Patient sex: M
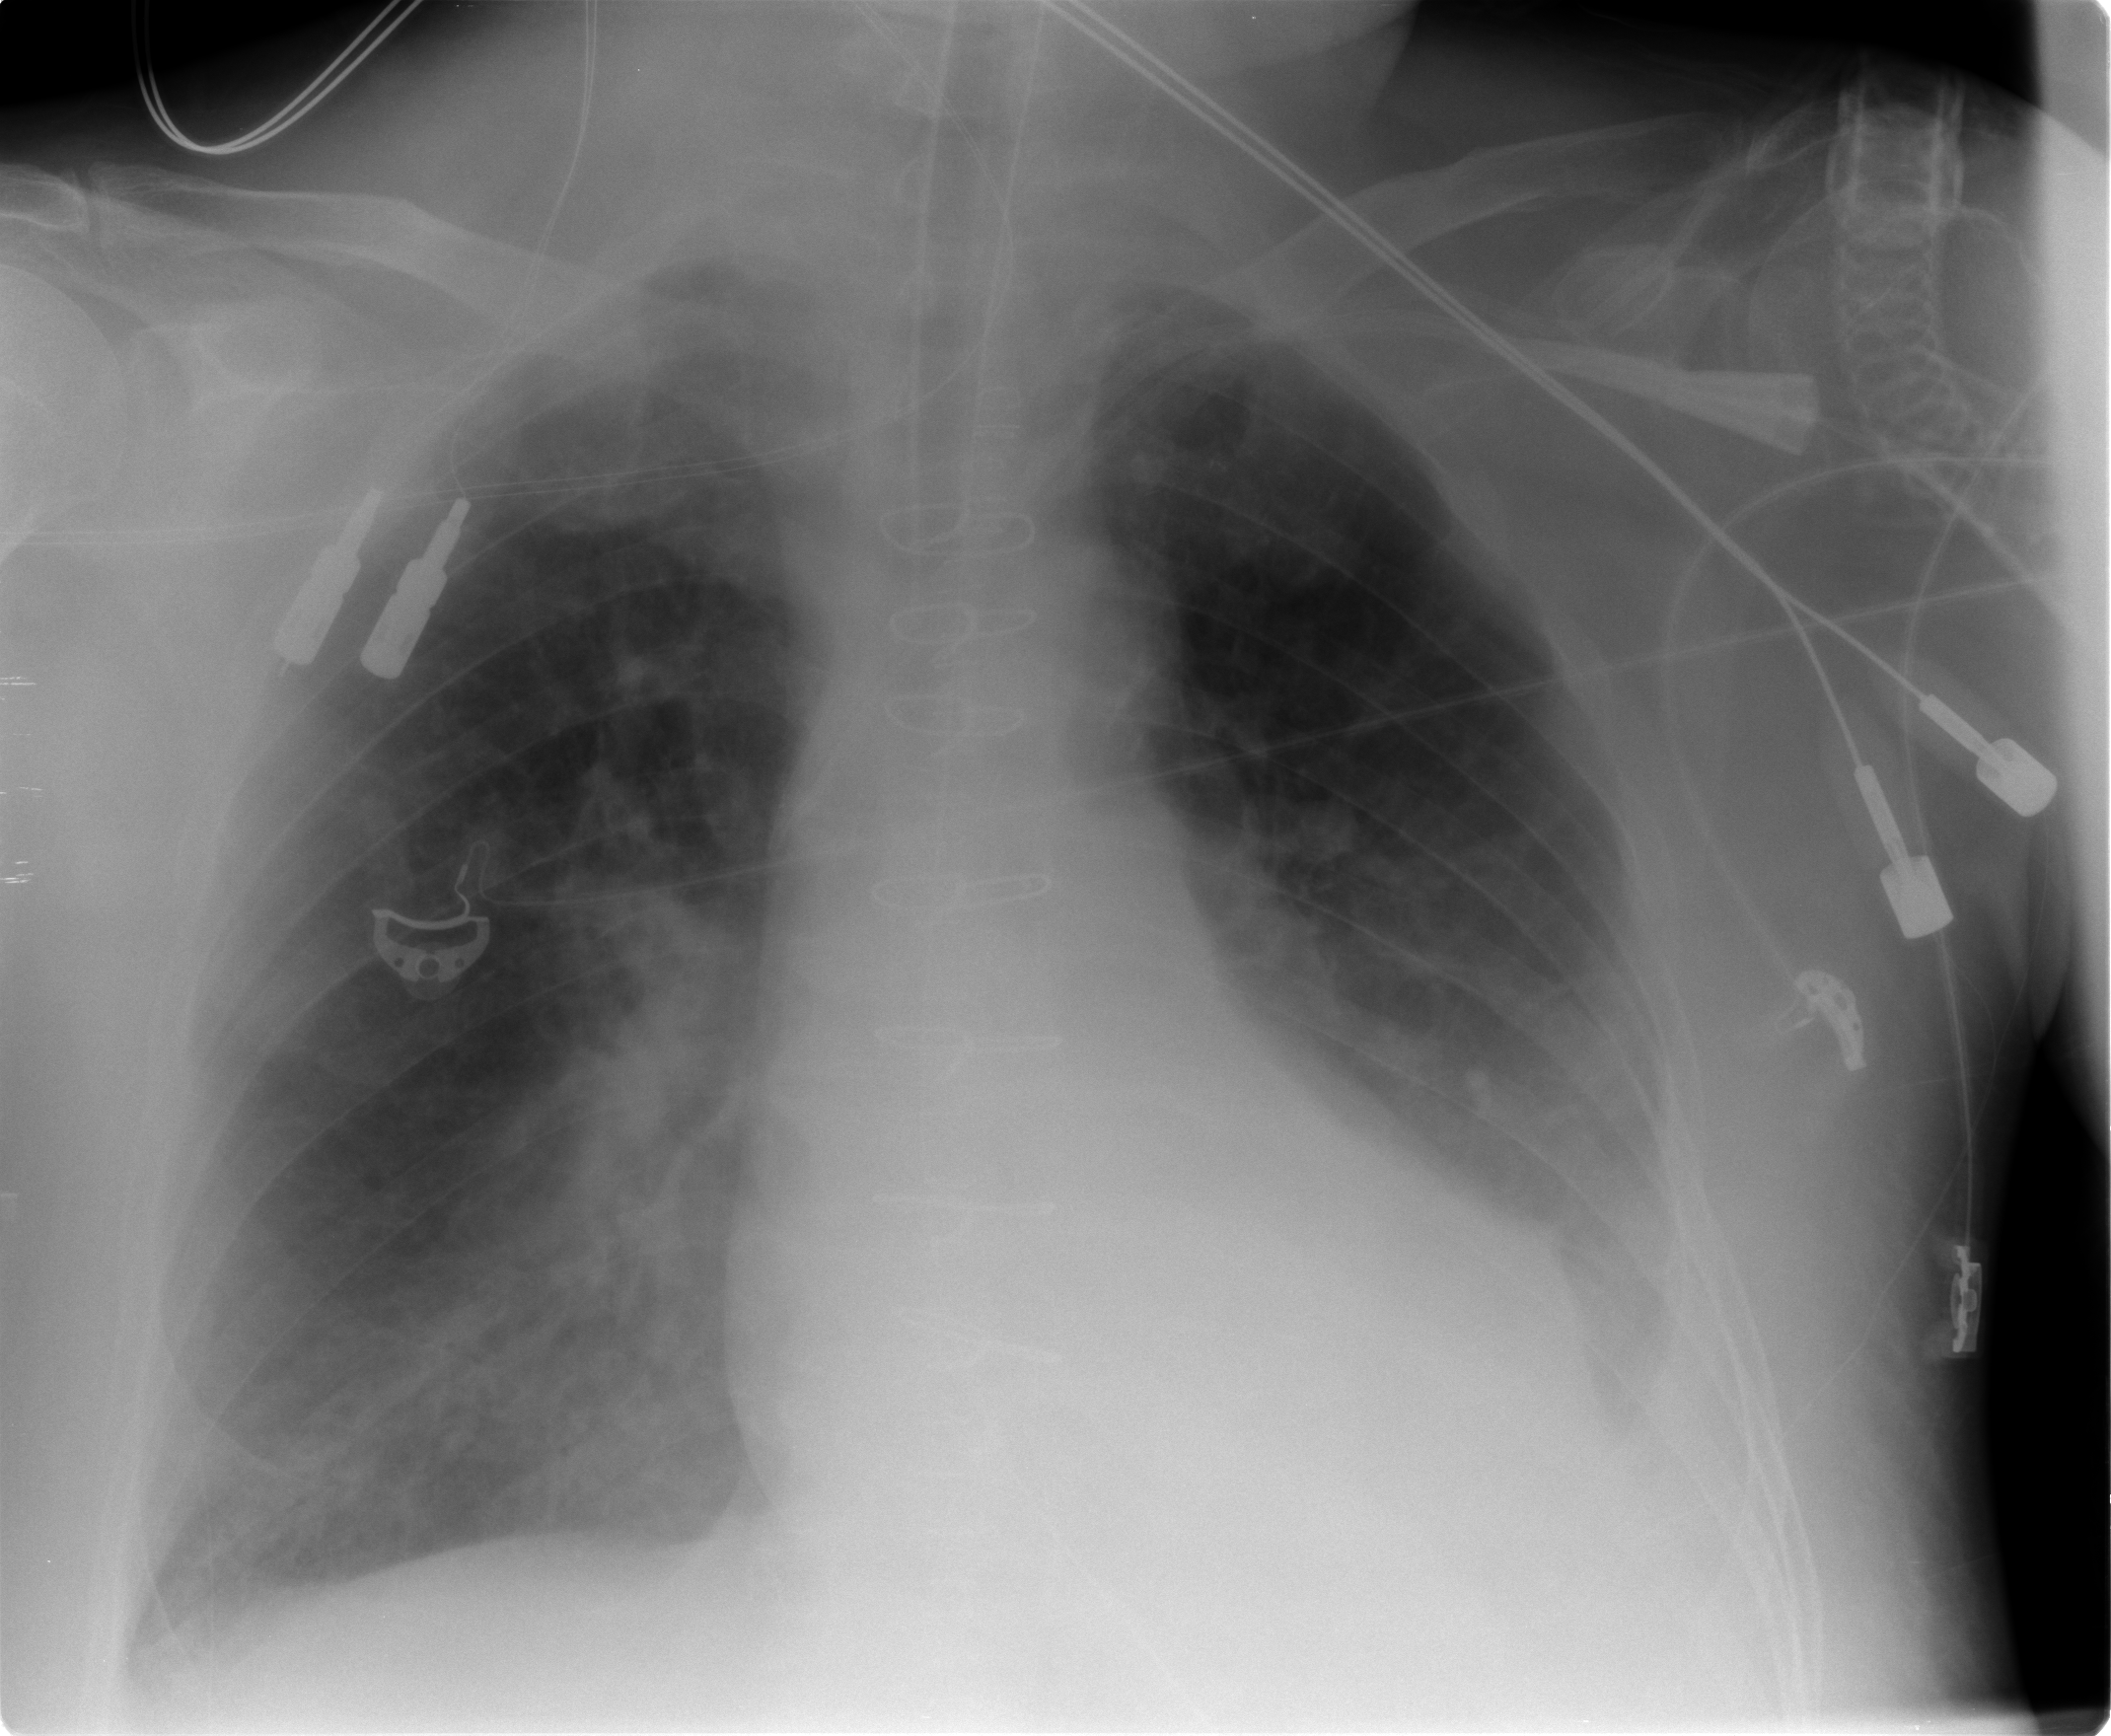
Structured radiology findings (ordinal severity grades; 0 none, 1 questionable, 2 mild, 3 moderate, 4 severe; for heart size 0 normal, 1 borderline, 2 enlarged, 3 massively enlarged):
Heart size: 0
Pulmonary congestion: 2
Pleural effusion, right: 2
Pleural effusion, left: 2
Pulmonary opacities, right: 1
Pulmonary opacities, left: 1
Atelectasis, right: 2
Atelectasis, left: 2